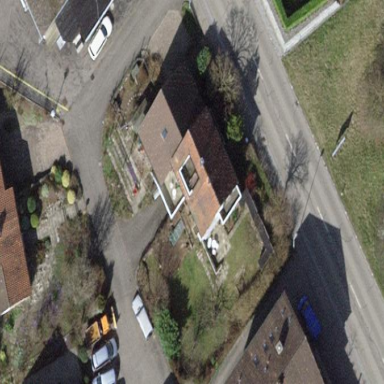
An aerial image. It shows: Detached building with gabled roof.